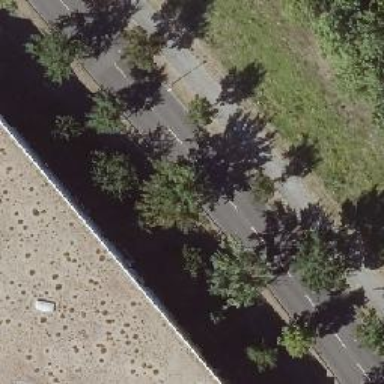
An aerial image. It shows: Avenue lined with deciduous broadleaved trees.